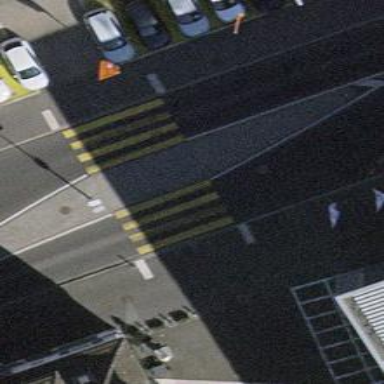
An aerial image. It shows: Marked crossing with zebra crossing island.